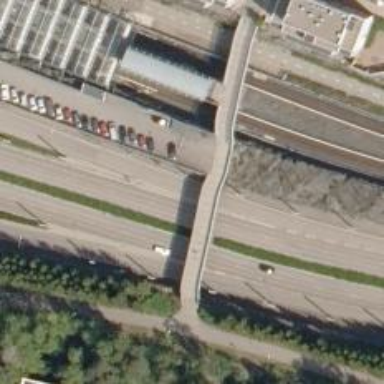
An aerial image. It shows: Primary link highway with asphalt surface.